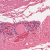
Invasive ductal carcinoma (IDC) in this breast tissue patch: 0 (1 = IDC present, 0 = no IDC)